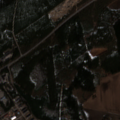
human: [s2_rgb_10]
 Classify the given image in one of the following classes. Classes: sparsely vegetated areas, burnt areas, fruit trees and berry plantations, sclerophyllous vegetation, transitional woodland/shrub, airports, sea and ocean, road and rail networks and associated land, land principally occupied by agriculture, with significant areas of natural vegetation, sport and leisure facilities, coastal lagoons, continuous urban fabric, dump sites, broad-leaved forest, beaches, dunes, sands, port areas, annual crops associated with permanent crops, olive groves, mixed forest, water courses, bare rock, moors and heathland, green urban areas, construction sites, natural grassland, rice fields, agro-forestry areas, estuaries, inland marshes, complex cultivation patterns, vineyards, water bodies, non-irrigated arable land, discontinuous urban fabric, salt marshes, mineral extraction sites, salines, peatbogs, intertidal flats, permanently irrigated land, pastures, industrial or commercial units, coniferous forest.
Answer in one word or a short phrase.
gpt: industrial or commercial units, non-irrigated arable land, coniferous forest, mixed forest